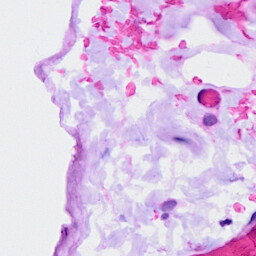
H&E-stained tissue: Ovarian